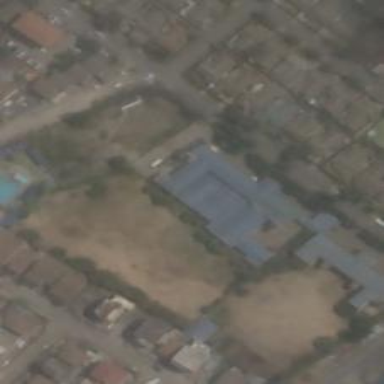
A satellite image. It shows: School.